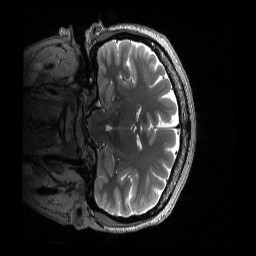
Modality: T2w
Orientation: coronal
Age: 39
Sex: female
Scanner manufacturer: siemens
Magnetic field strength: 3 T
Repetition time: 3.2 s
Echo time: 0.563 s